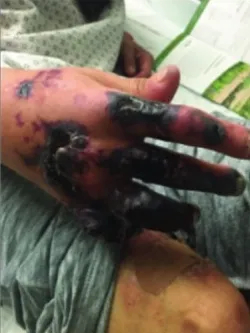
(a) Dry gangrene of the patient's right hand.
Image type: medical_photograph (skin_photograph)